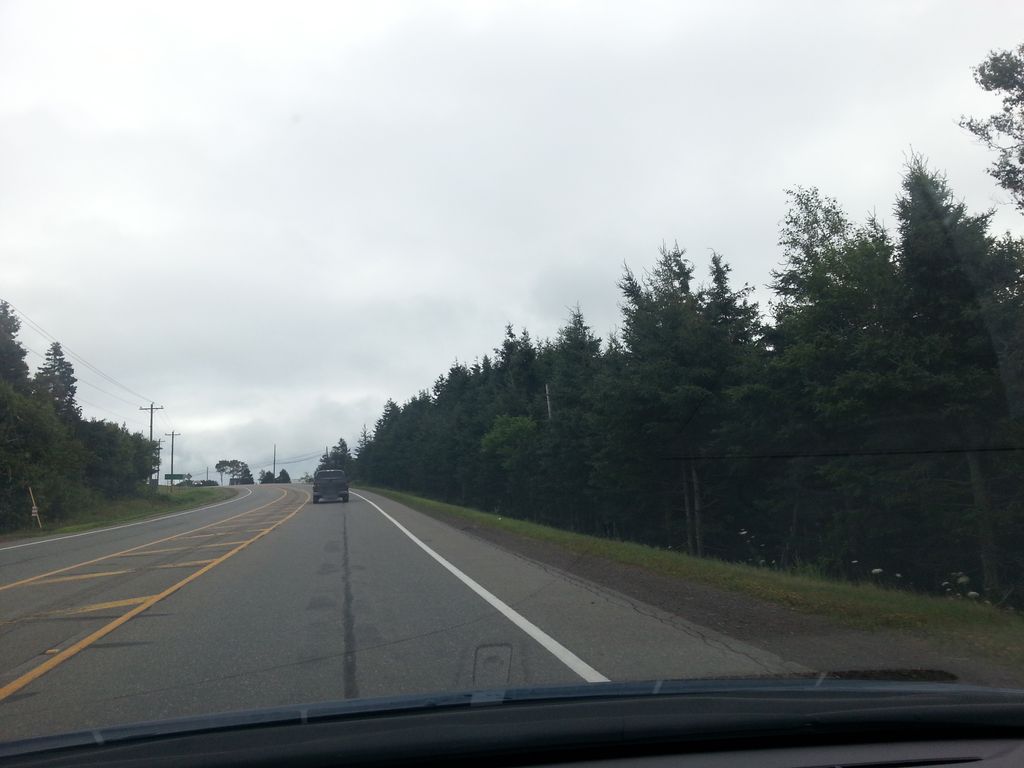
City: charlottetown